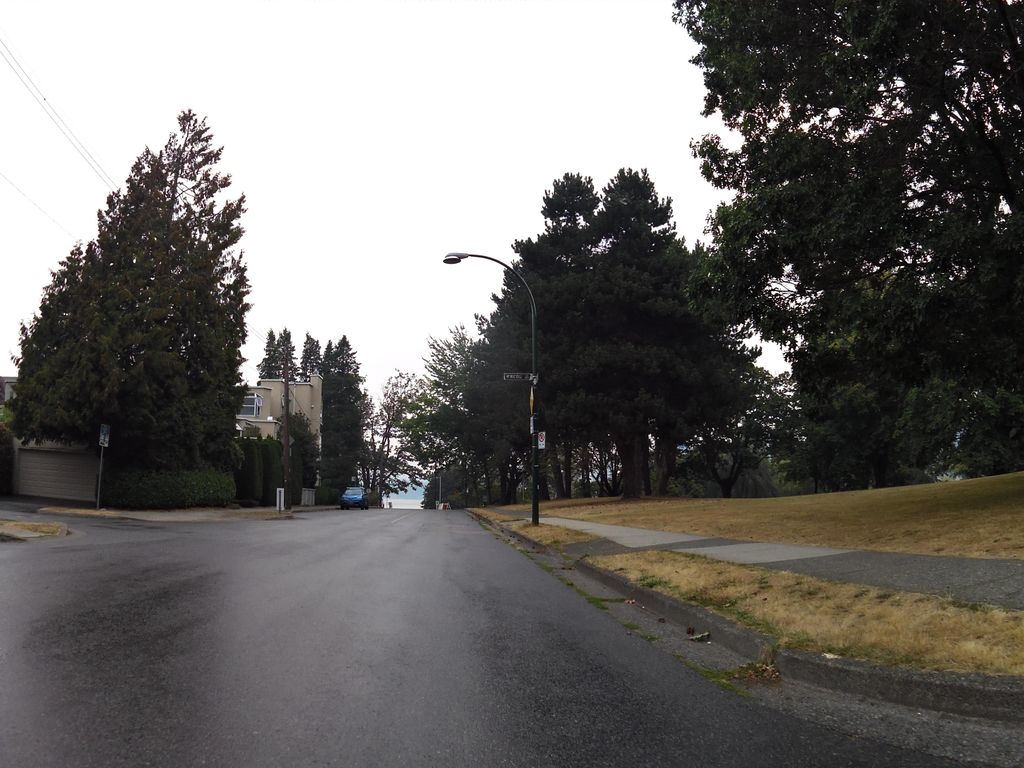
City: vancouver